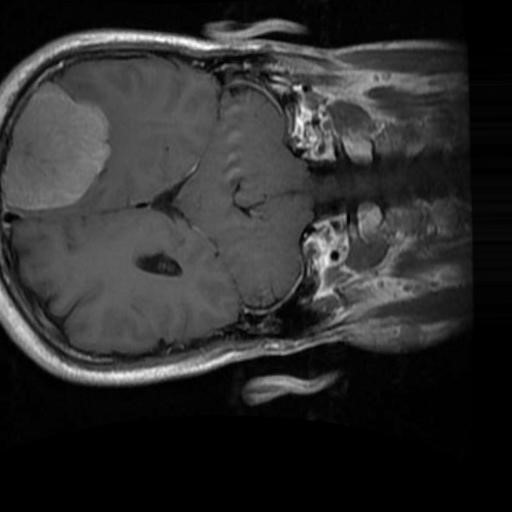
Label: brain_menin